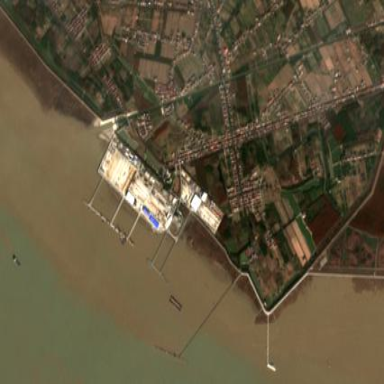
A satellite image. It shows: Industrial area designated as port.